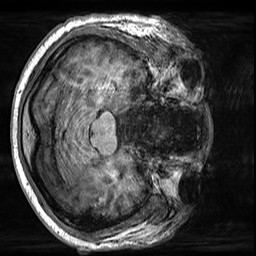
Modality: T1w
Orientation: axial
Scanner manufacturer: siemens
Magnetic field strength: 3 T
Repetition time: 2.5 s
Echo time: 0.00299 s